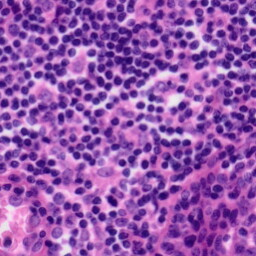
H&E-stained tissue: Tonsil